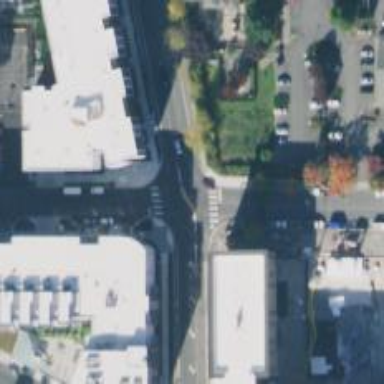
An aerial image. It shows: Marked footway crossing with zebra markings.